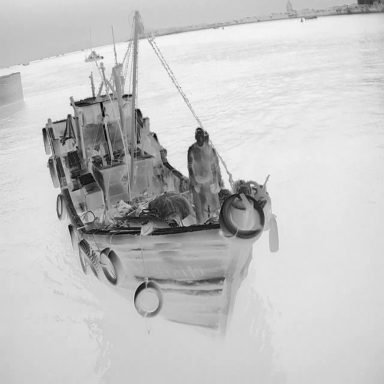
There is a bulk_carrier in the infrared image.